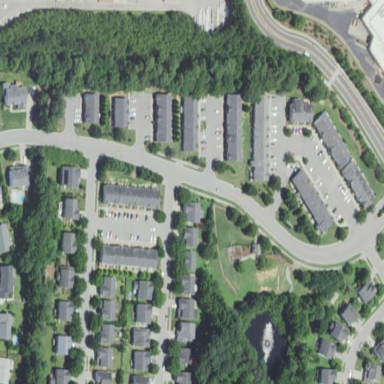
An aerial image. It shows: Residential area within neighborhood.